Aerial crown-view tile of a tropical tree (Barro Colorado Island, Panama), acquired 20241216:
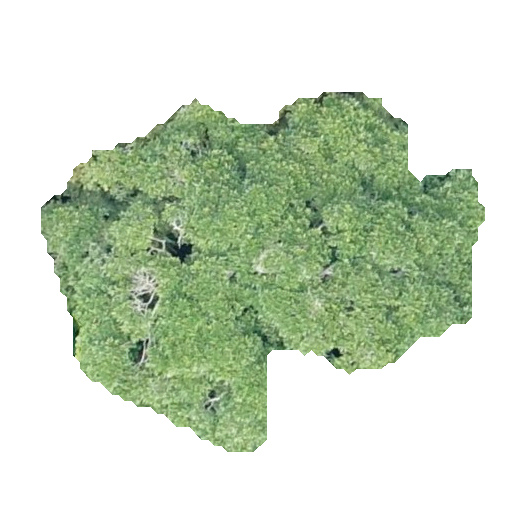
Species: Ficus insipida
GBIF accepted scientific name: Ficus insipida
Crown area: 150.601 m²